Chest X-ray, PA view. Patient: 50 years old, sex F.
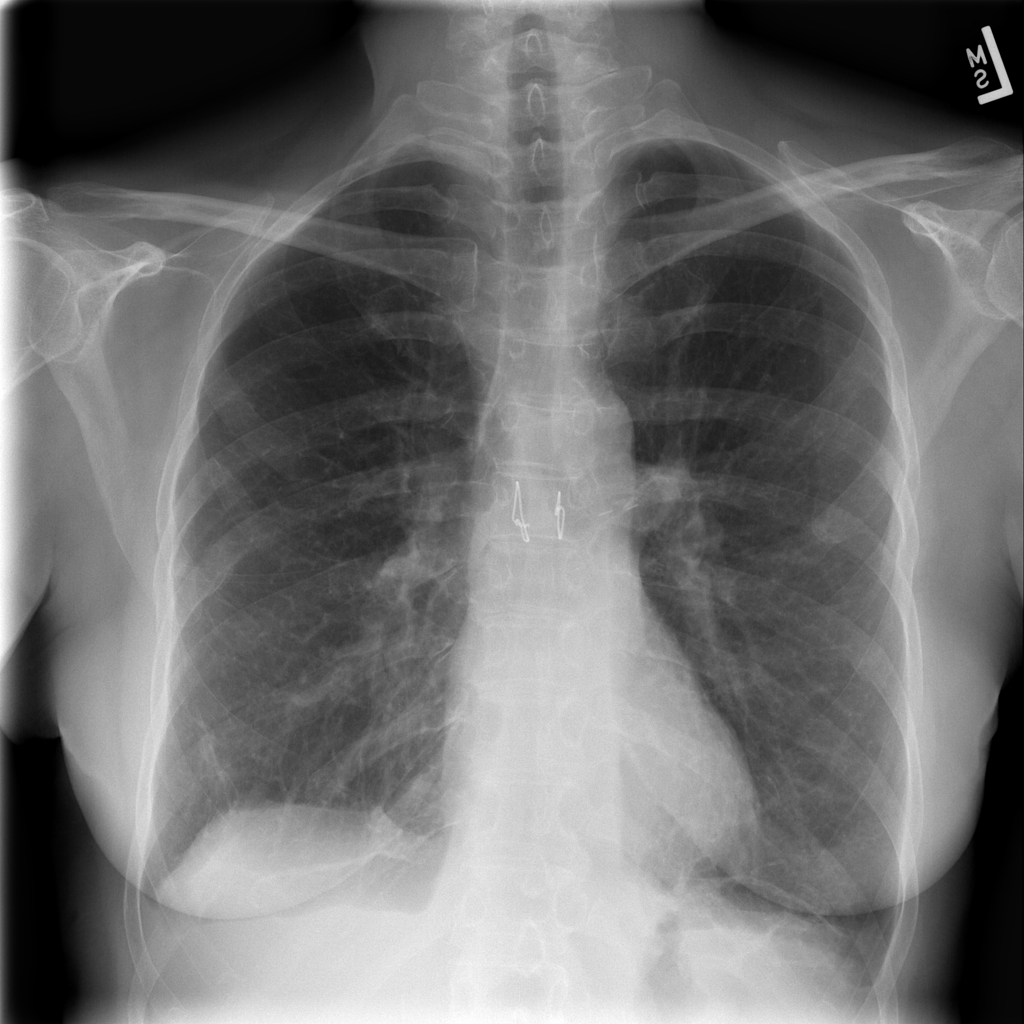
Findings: No Finding